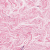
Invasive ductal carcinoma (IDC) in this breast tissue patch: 0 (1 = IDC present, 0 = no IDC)